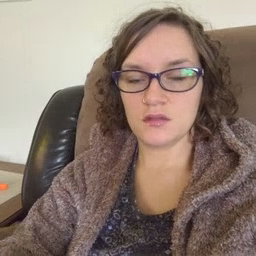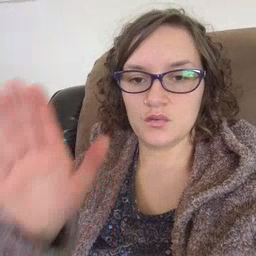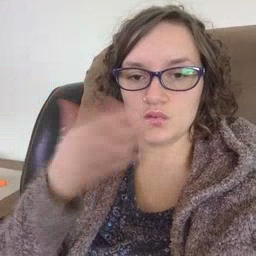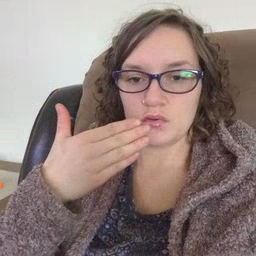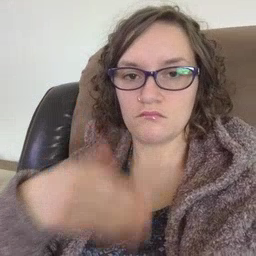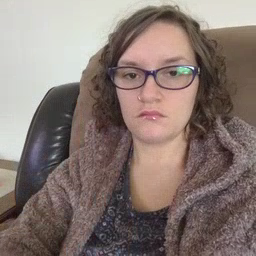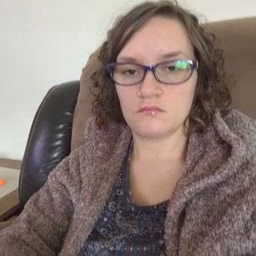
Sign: room